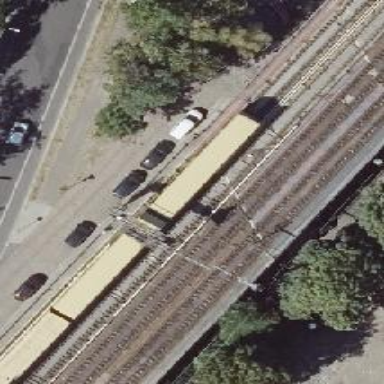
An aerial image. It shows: Bridge carrying electrified light rail without ballast.